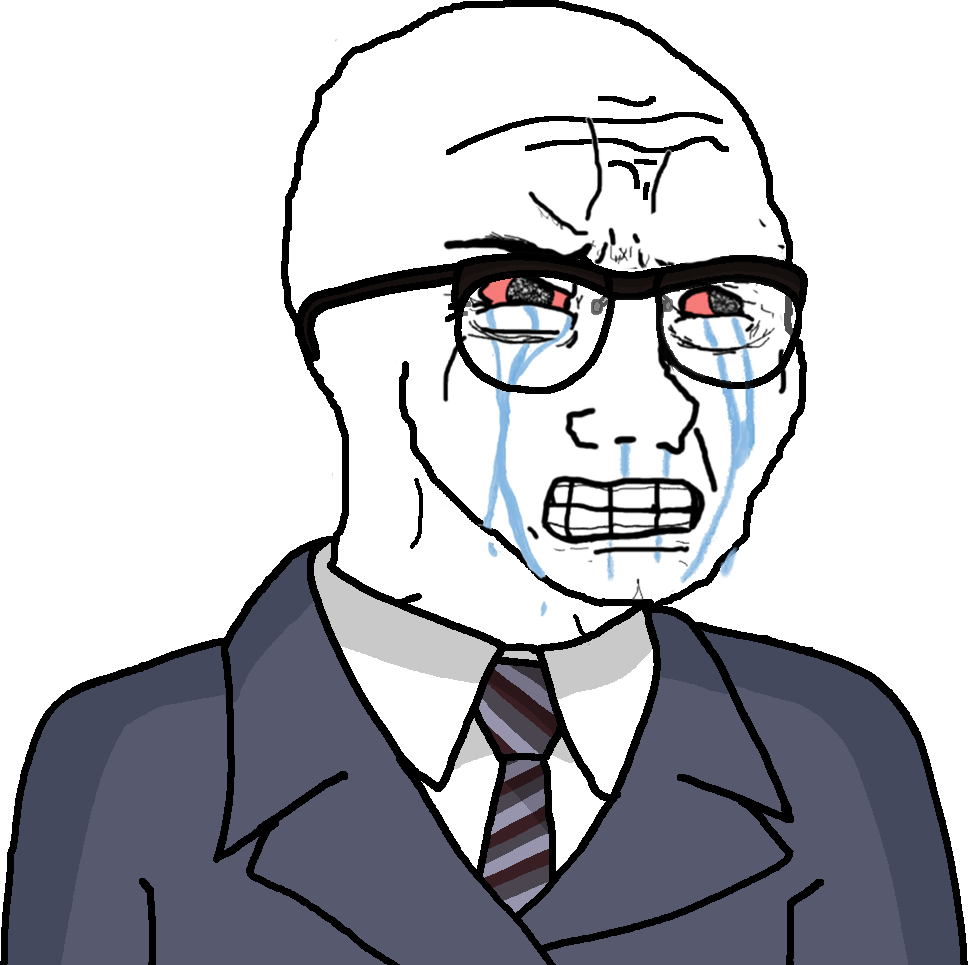
Label: 5_Crying_Wojak